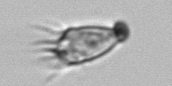
Label: Paratontonia_gracillima